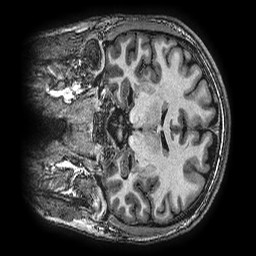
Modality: T1w
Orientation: coronal
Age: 28
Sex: male
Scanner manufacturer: ge
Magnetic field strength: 3 T
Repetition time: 0.00766 s
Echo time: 0.003476 s